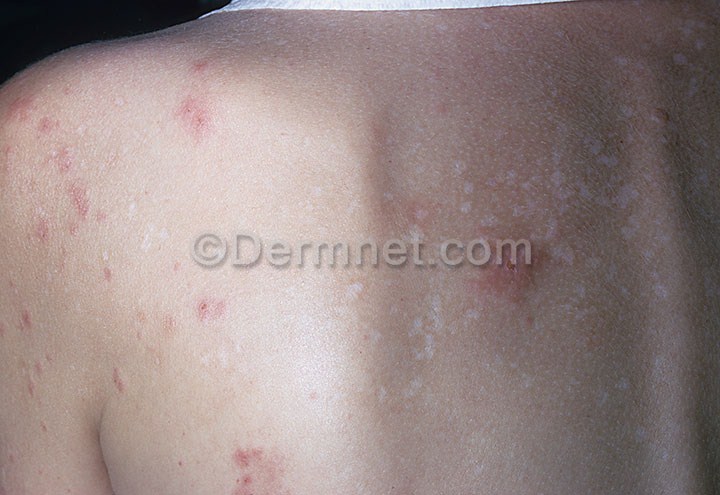
Disease: Bullous Disease Photos